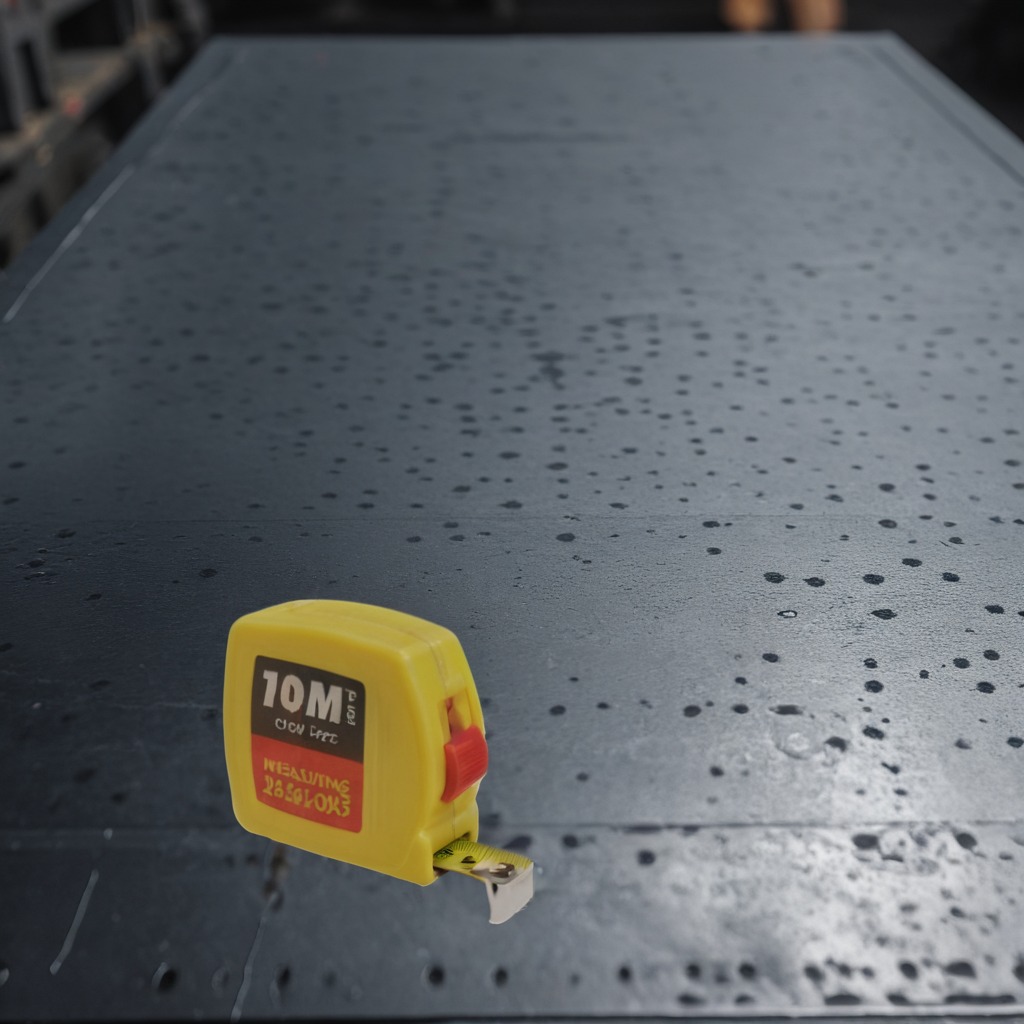
A measuring tape is lying on the cold steel table in a mining workshop.